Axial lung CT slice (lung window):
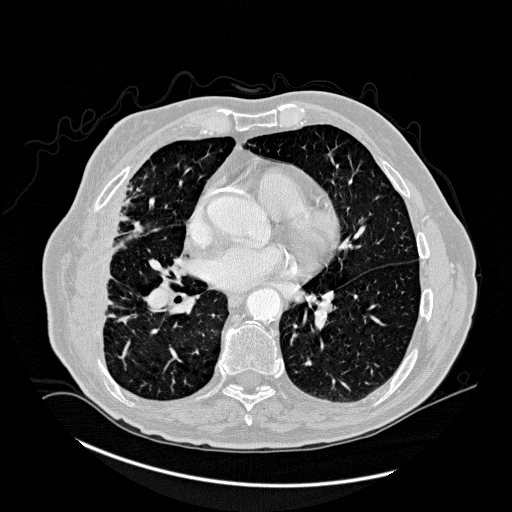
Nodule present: no